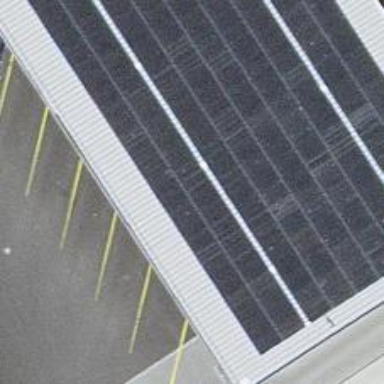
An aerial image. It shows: Solar power generator using photovoltaic method with solar photovoltaic panel types.